Question: I use plyr player on my <URL>. Basically the only code that is on the page is this:
'''
<div class="container">
<div id="player" data-plyr-provider="youtube" data-plyr-embed-id="123123132"></div>
</div>
<script src='https://data1.132231321.cz/124141/users/plyr/plyr.min.js'></script>
<script>
const player = new Plyr('#player', {});
// Expose player so it can be used from the console
window.player = player;
</script>
'''
Everything works fine. Just when I send such link to someone over messenger / whatsapp they see the code in the preview  I use a custom made CMS similar to WordPress where I added the plyr script code in the post in the HTML code.
I am not able to edit nor modify head in html, only div class="container" in the html body. See the url <URL> . The url might work in the future.
I am not using WP but something like WP. It is custom made it has got no plugins. I can use custom css
is there any way I can hide the code from the preview?
UPDATE: Facebook sharing debbuger shows what I mean <URL>
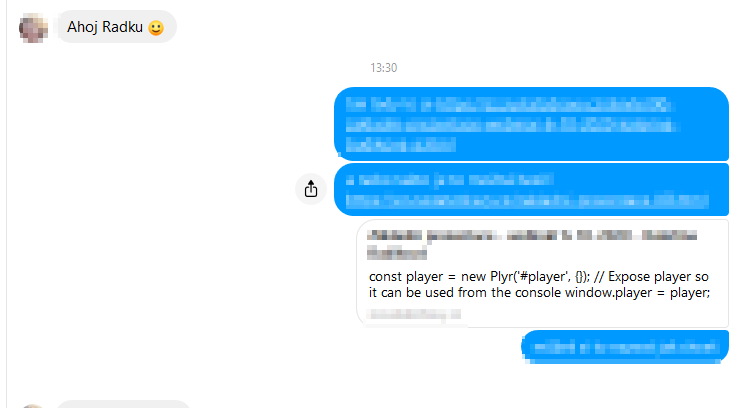
Answer: I think adding open graph / meta description will work. For more information check out <URL>
In the code replace all instances of '{{TITLE TO SHOW IN PREVIEW}}' and '{{DESCRIPTION TO SHOW IN PREVIEW}}'.
'''
<!DOCTYPE html>
<html>
<head>
<meta charset="utf-8">
<title>{{TITLE TO SHOW IN PREVIEW}}</title>
<meta name="title" content="{{TITLE TO SHOW IN PREVIEW}}">
<meta name="description" content="{{DESCRIPTION TO SHOW IN PREVIEW}}">
<!-- Open Graph / Facebook -->
<meta property="og:type" content="video.other">
<meta property="og:title" content="{{TITLE TO SHOW IN PREVIEW}}">
<meta property="og:description" content="{{DESCRIPTION TO SHOW IN PREVIEW}}">
</head>
<body>
<div class="container">
<div id="player" data-plyr-provider="youtube" data-plyr-embed-id="123123132"></div>
</div>
<script src='https://data1.132231321.cz/124141/users/plyr/plyr.min.js'></script>
<script>
const player = new Plyr('#player', {});
// Expose player so it can be used from the console
window.player = player;
</script>
</body>
</html>
'''
Additionally I recommend adding the following below the 'og:description' meta tag.
'''
<meta property="og:url" content="{{ URL OF PAGE }}" />
<meta property="og:image" content="{{ PREVIEW IMAGE }}">
'''
- '{{ URL OF PAGE }}''https://example.com/thevideo''og:url''https://example.com/thevideo'- '{{ PREVIEW IMAGE }}''https://example.com/img/preview.jpg'
You can use the <URL> tool to test.
---
You mentioned you're using a CMS. You might need to find a plugin which modifies the meta header tags. In WP you can use something like <URL>.
---
: Looks like in your specific situation the CMS is already adding the 'og:title' and 'og:description'. The 'og:title' is the page title, and the description is a snippet of the text on the page.
Using the open graph tags is really this only way you can modify the title, description and image that appears in the preview of the message. Therefore the ideal situation would be dependent on the CMS you're using.
The following code isn't added to to the description:
'''
<script src='https://data1.azami.cz/124141/users/plyr/plyr.min.js'></script>
'''
Therefore if you can create another javascript file with the 'const player = new player...' code then you could also include with a tag similar to this:
'''
<script src='https://data1.azami.cz/124141/users/plyr/a_new_file_with_script.js'></script>
'''
With the solution 1. The description should now be empty.
If you can't create a new file on the server for some reason, and you can really just modify the body, then for now the only thing I can think of is a little hack around it which would add a new description but might not remove the javascript code from the description. Unless maybe if this new description is longer than 300 characters.
The hack is adding something like the code below before including the script tags for the video. It description would be hidden when viewing the website but prepended the the description tag.
'<div style="display: none">Here you can put a description of a video. Or a general description for the website. It will be displayed as the description when sharing via messenger. Maybe if you make this 300 characters or longer, then the script won't show up in the description. This text including this note is 300 characters.</div>'